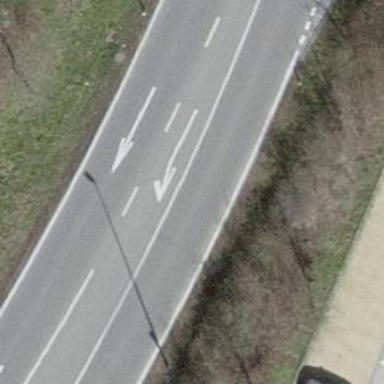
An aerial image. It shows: Secondary road.